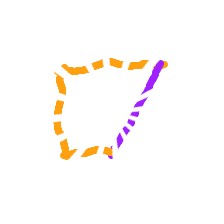
Shape: trapezoid